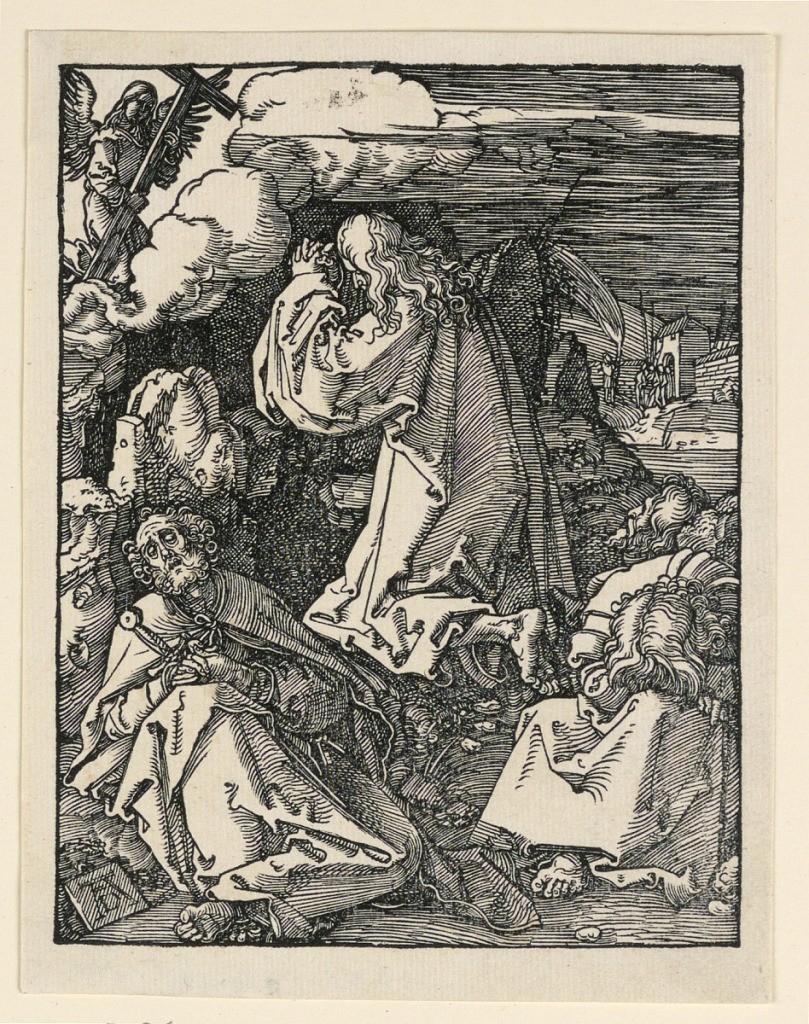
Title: Christ on the Mount of Olives (The Agony in the Garden), from The Little Passion Series
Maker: Albrecht Dürer, German, 1471–1528
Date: ca. 1509–1511
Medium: Woodcut on paper
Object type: Print
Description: Christ is seen kneeling, facing left in profile.  Three of the disciples are asleep in the foreground. An angel with a cross appears at upper left. Monogram of Dürer on tablet, lower left.